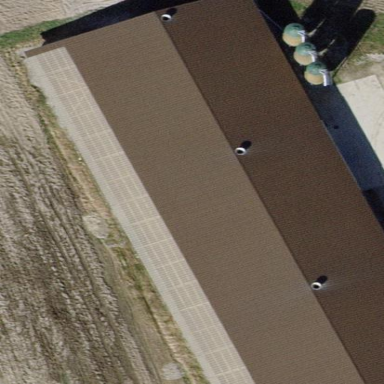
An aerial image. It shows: Gabled roof on farm auxiliary building.